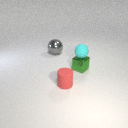
large gray metal sphere to the left of small green metal cube